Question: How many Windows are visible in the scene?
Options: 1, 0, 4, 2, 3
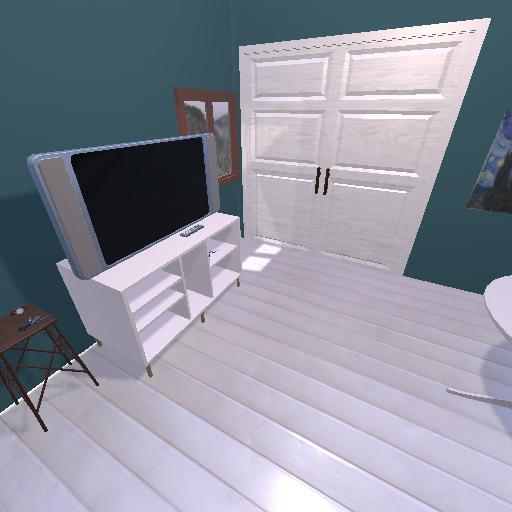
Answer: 1